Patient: sex M, age 58
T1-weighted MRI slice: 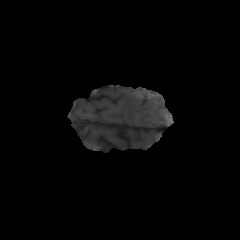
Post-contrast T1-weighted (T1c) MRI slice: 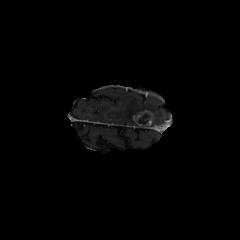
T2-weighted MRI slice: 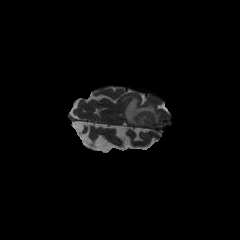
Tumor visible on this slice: yes
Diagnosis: Glioblastoma, IDH-wildtype
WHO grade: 4